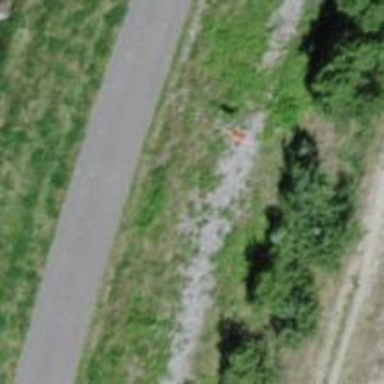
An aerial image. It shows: Pole supporting roof covering pipeline marker.